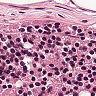
Metastatic tissue present: no